Question: I am new to StackOverflow and I am looking for someone who could help me with this. I have thoroughly searched the website and I could not find an answer to my question.
I am looking for an automated way (VBA possibly) to cleanse the data below. My problem is that the text I want to get rid of is irregular in content and length so I cannot apply the regular formulas and I will need a complex formula that will enable me to get some clean data.
Here is an extract of the data I am coming across:

As you can see above there are two columns and in the second one I would like to get rid of the information on the right hand side, after the big space.
Is there a formula to enable me to delete this type of text?
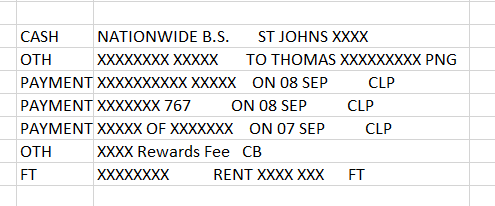
Answer: Until I have an answer to my question in comment I shall give this answer
'''
For RowCount = FirstRow to Lastrow
Activesheet.Cells(RowCount, 3).Value = Split(Activesheet.Cells(RowCount, 3).Value, " ")(0)
Next RowCount
'''
The way this works is it takes the value of the cell and 'Split()' will use the delimiter " ", Double space, and replace the first value into the cell
You will need to specify the first & last row of which there are many examples of how to do online
'=LEFT( A1, FIND( " ", A1 ) - 1 )'
This is a formula of what you want as well it finds a double spacing and takes what is to the left of of the double spacing, the -1 removes the space left over at the end of the returned value